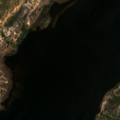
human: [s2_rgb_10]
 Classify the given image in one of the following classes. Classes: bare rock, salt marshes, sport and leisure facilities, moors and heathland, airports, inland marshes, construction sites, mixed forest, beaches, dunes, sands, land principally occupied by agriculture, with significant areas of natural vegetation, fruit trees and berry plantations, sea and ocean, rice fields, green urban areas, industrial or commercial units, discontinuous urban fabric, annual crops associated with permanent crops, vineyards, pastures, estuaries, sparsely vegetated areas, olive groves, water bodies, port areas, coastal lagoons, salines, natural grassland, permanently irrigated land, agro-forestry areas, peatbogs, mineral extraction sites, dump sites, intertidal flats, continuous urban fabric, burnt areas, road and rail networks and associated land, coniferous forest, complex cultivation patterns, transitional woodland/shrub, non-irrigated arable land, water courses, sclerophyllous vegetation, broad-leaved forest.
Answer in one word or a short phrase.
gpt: complex cultivation patterns, agro-forestry areas, mixed forest, natural grassland, water bodies